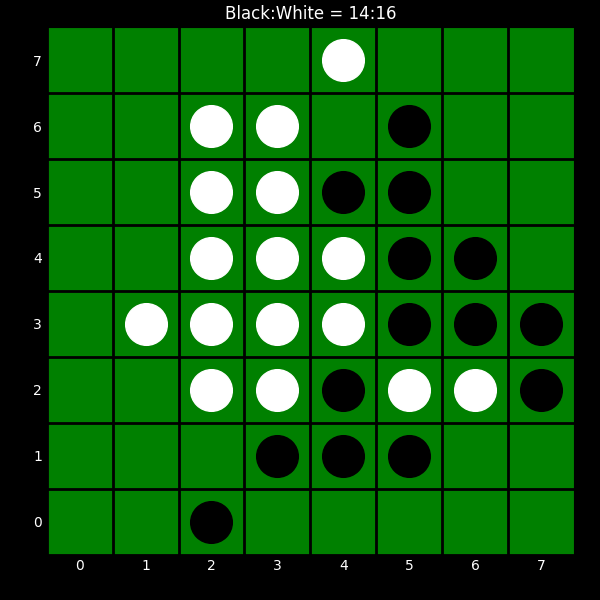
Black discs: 14
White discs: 16